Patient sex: F
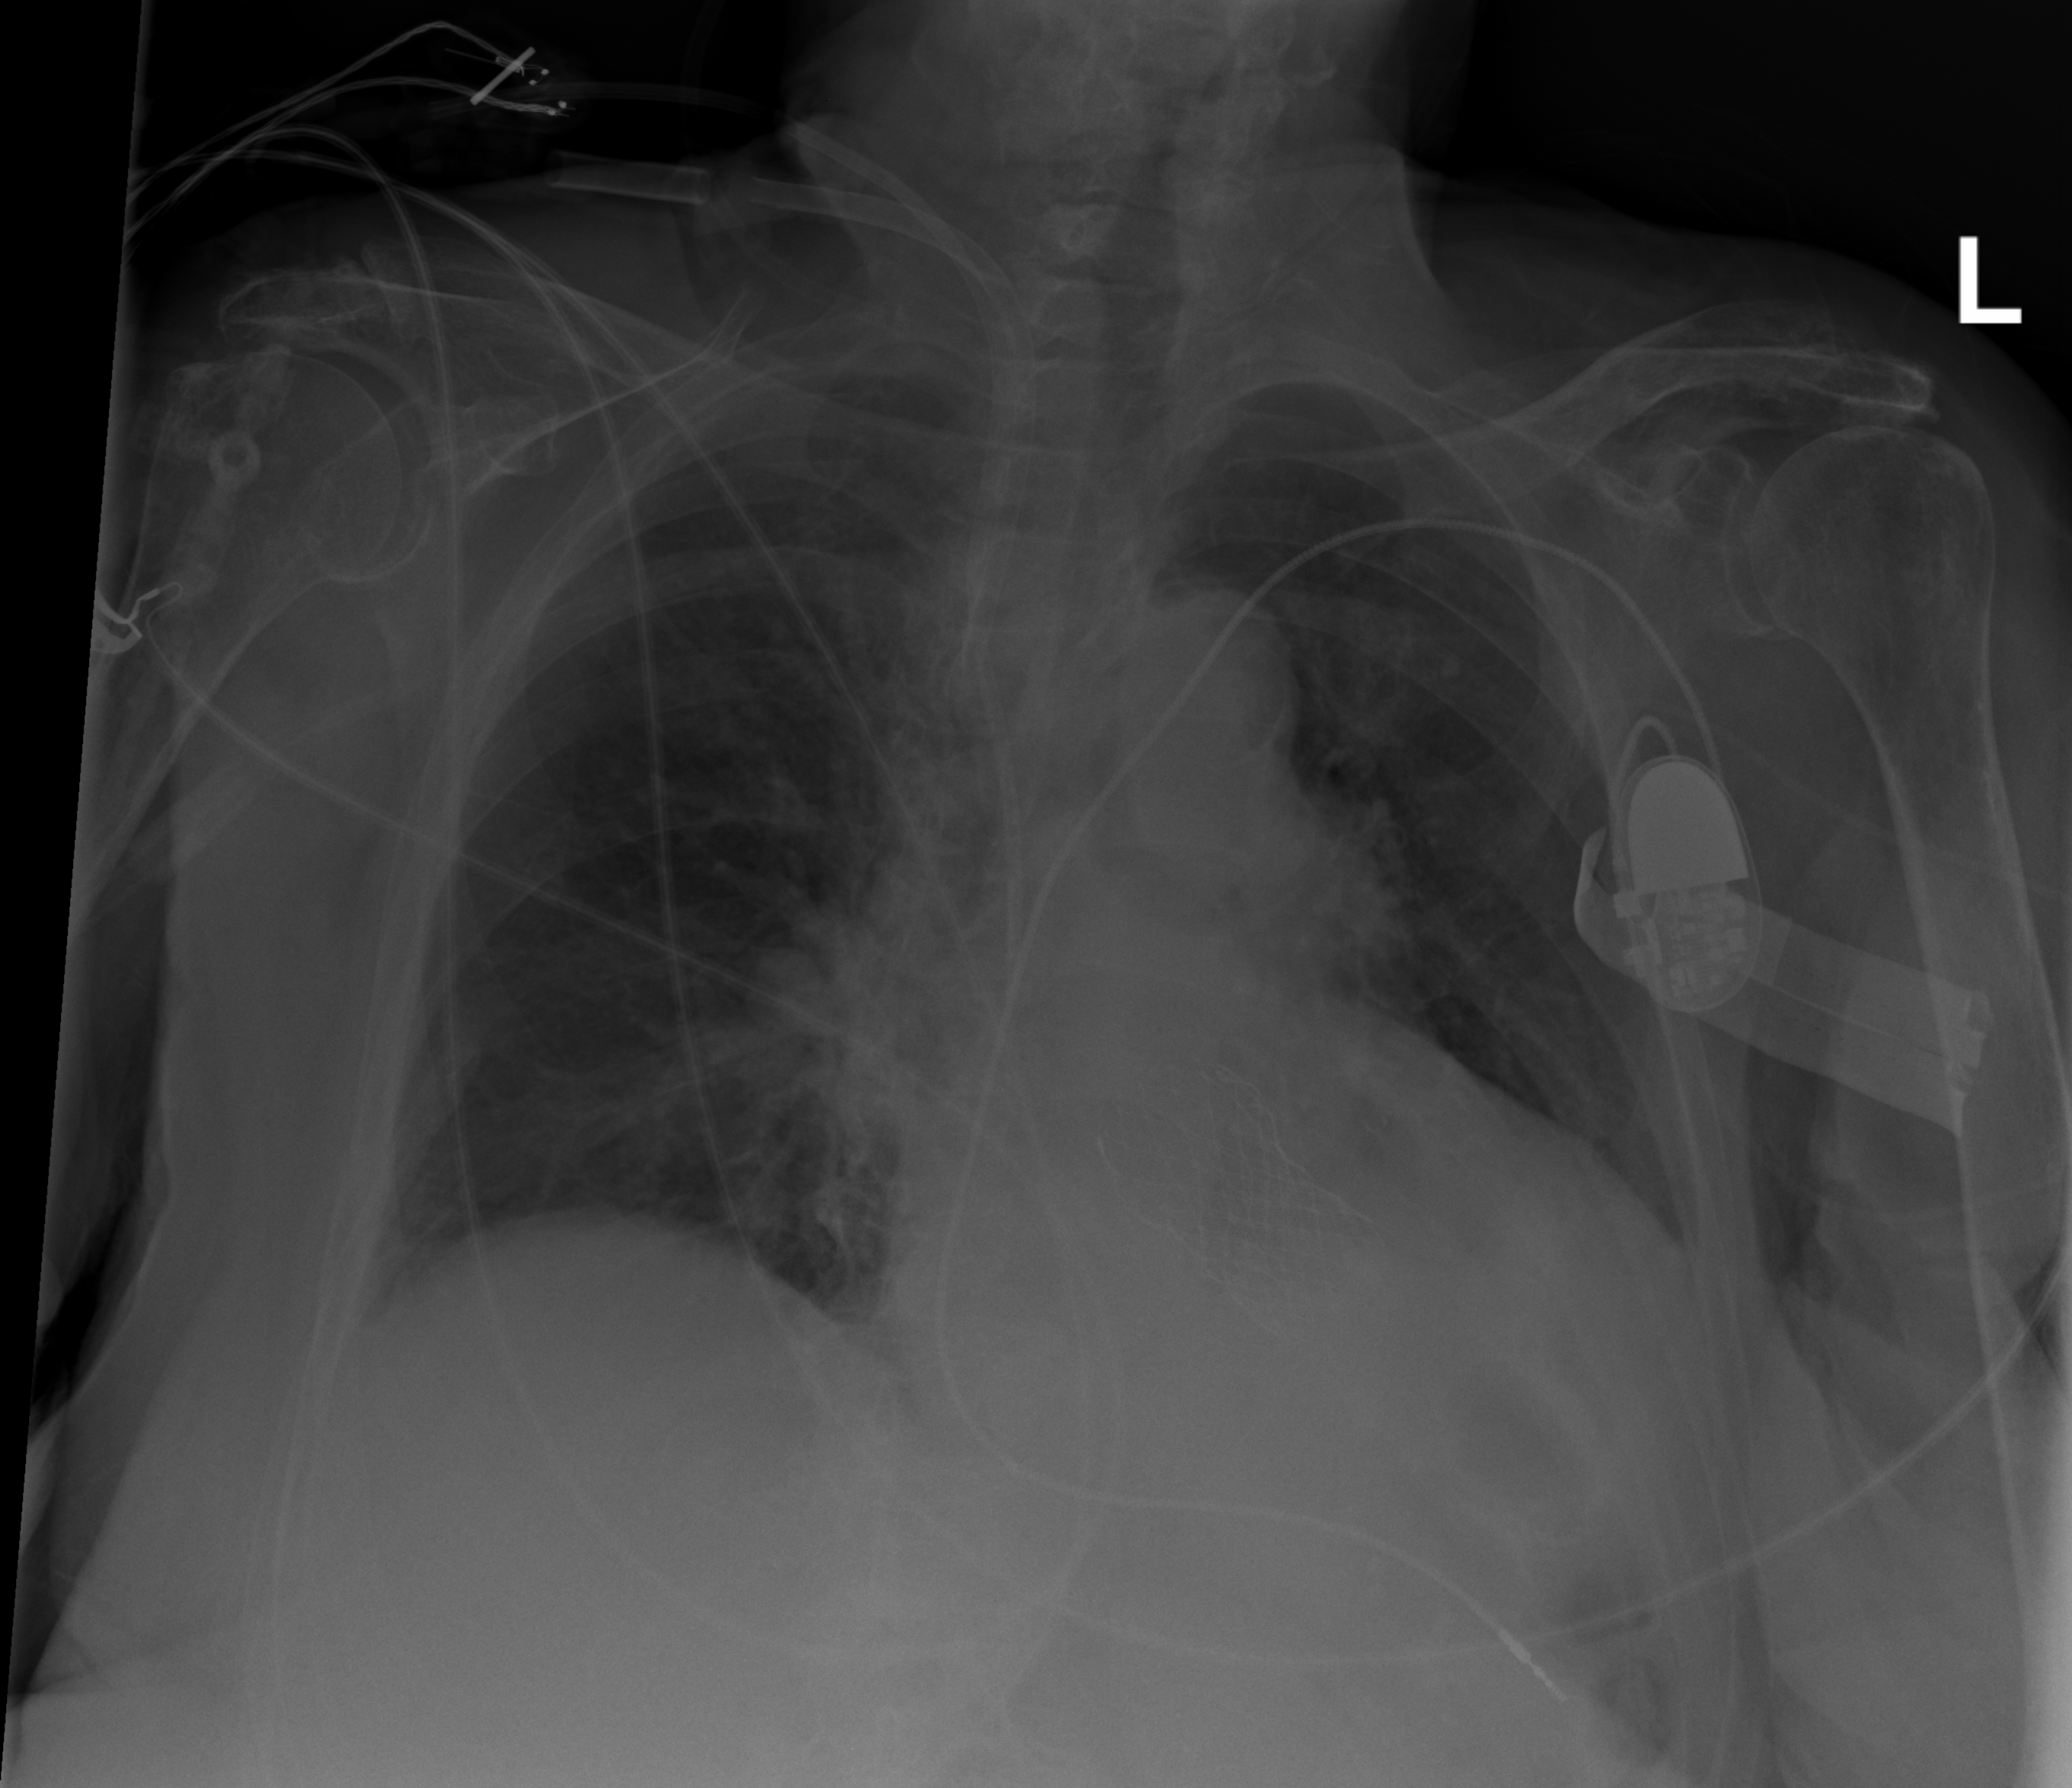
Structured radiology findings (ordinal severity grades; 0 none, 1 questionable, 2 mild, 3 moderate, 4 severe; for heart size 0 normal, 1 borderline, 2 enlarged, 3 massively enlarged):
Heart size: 2
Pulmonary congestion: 2
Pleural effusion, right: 2
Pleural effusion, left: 2
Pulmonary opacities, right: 2
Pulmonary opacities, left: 0
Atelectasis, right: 2
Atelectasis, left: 2